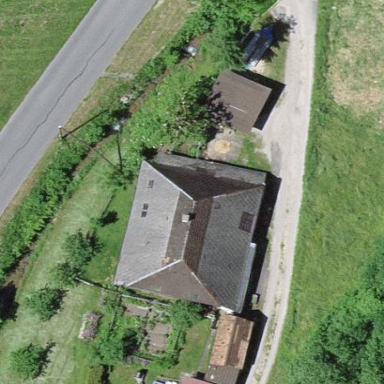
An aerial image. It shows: Farm building.